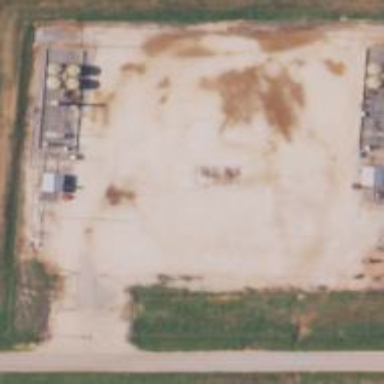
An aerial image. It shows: Petroleum well.